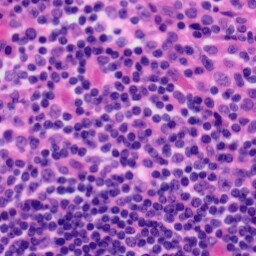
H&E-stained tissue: Tonsil